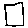
Label: square